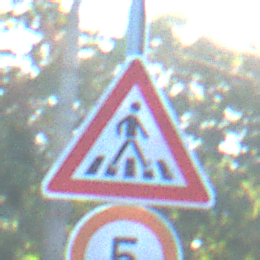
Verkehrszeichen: FussgaengerueberwegLinks
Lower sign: Geschwindigkeit5
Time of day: MorningAfternoon
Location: Outdoor (Urban)
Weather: Clear
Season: NotSpecified
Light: Natural